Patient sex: M
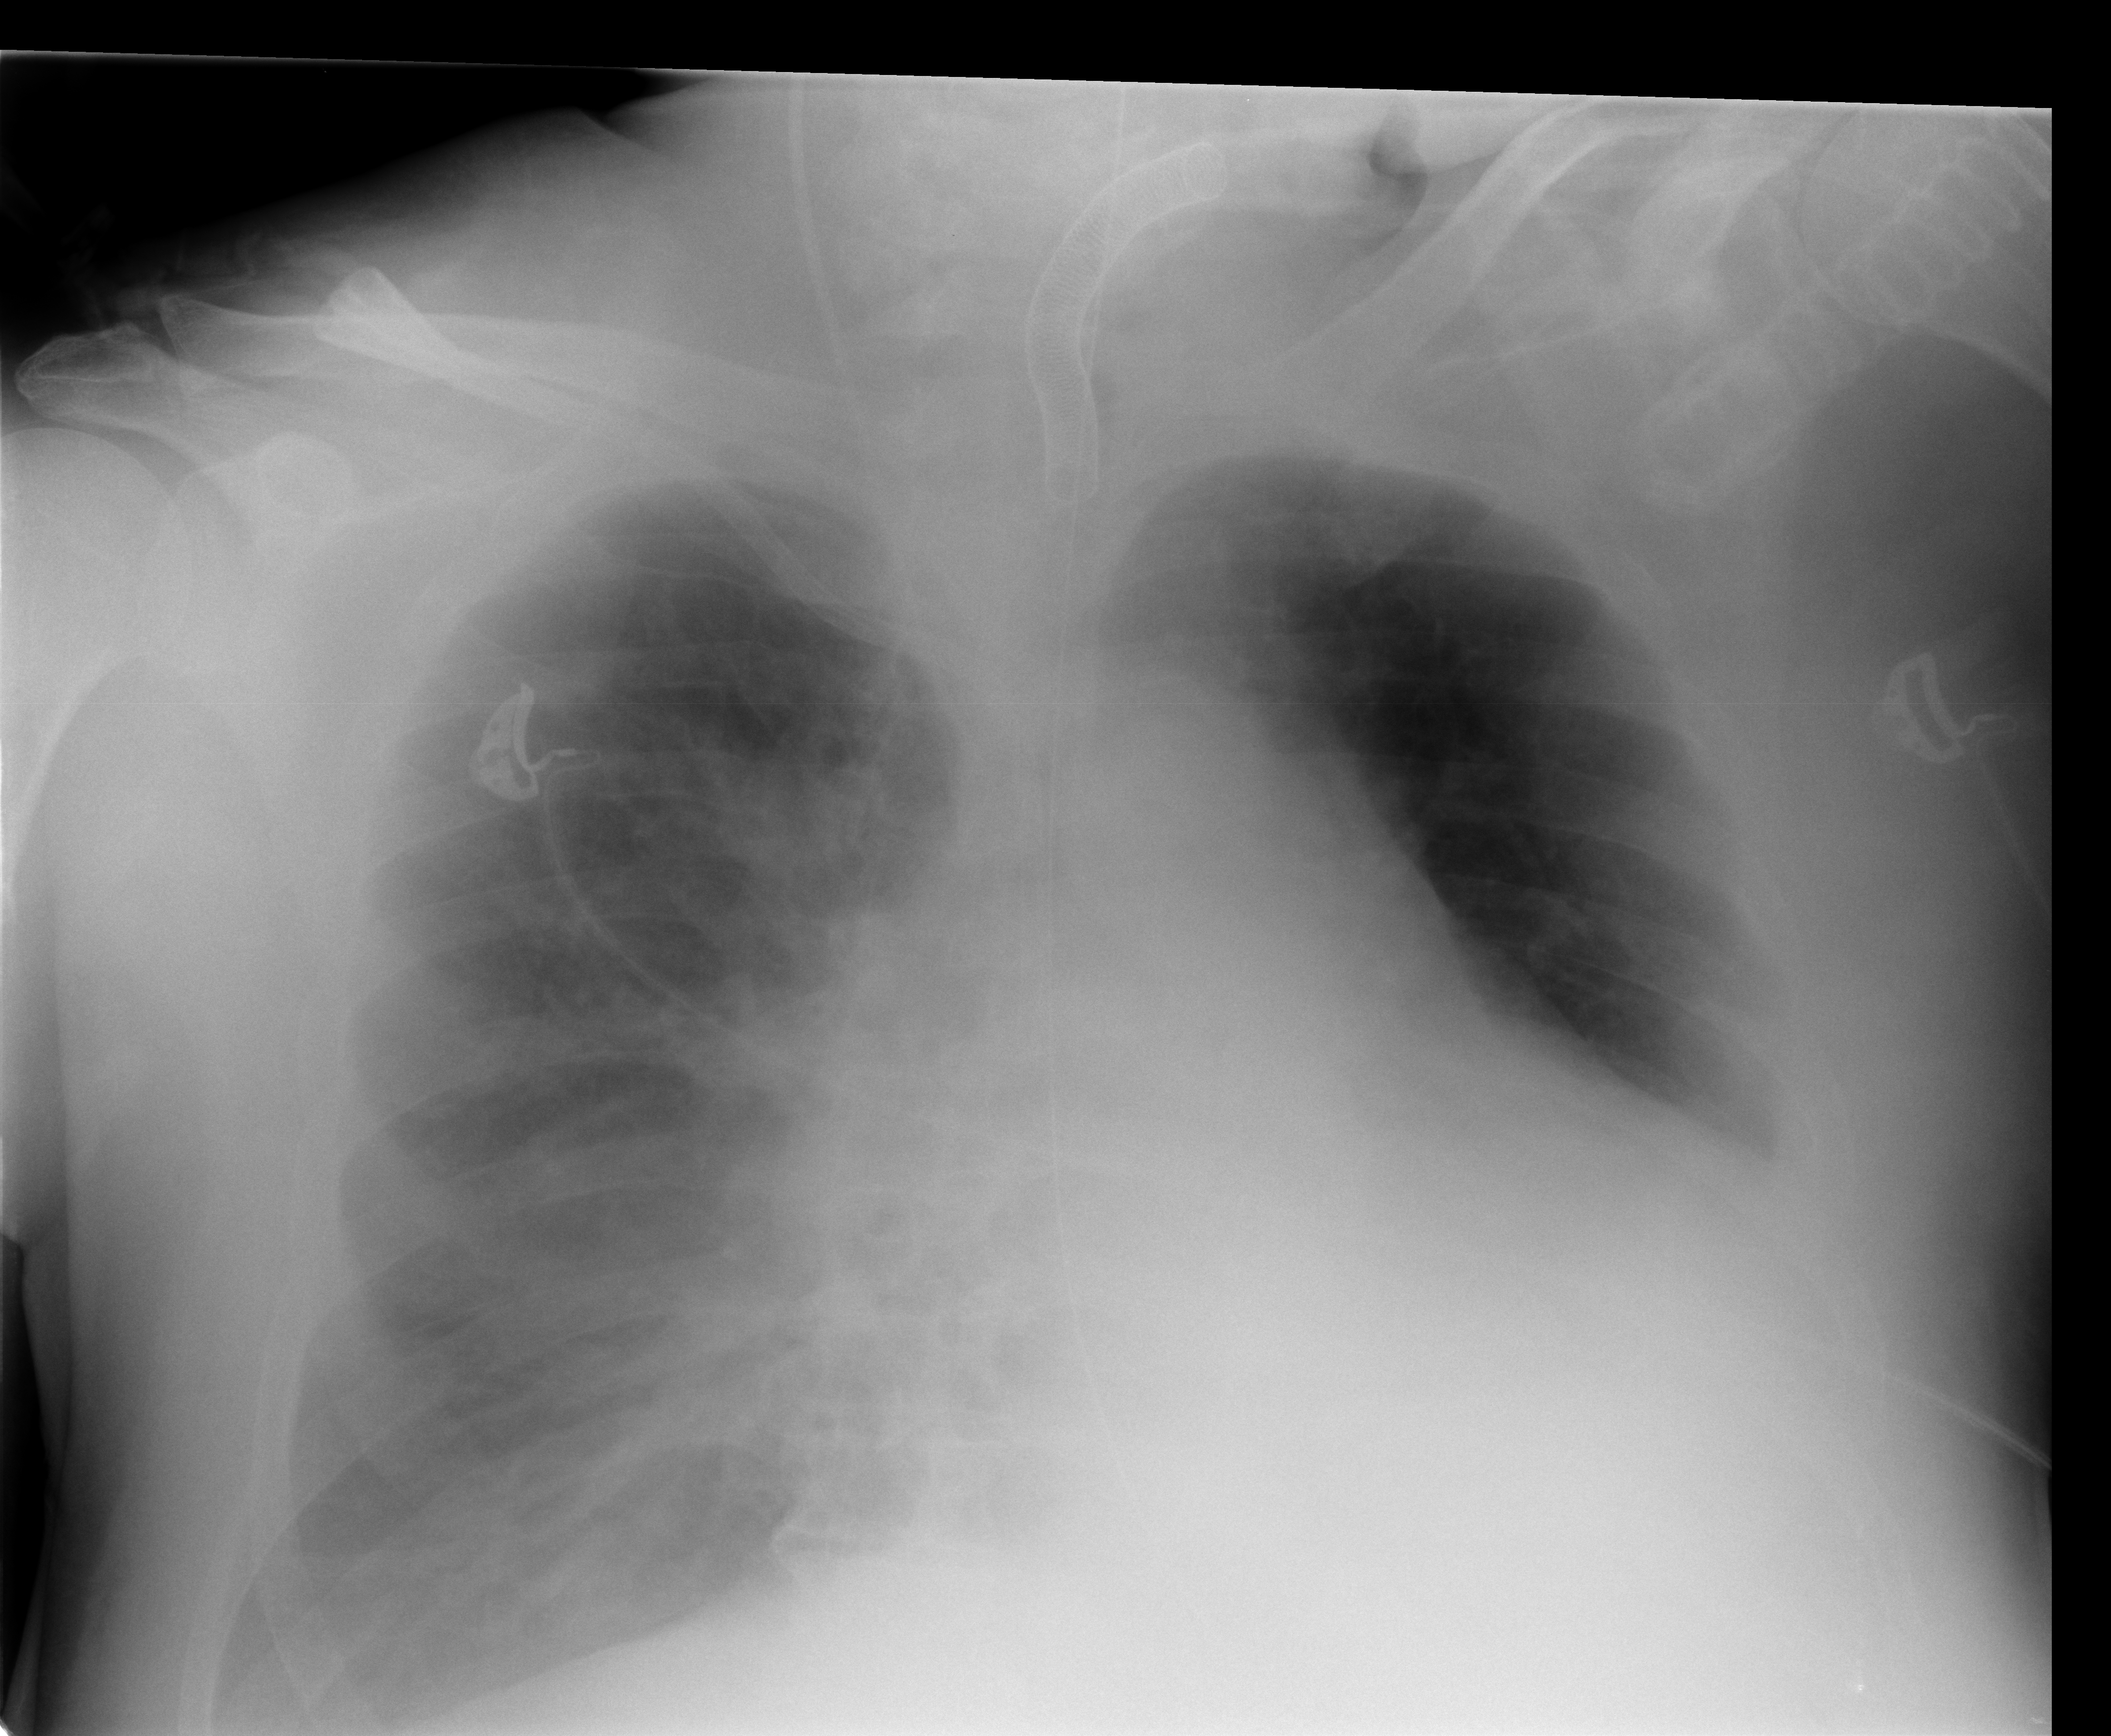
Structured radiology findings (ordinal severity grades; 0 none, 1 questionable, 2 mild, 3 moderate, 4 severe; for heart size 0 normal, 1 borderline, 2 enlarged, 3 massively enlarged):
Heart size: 1
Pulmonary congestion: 0
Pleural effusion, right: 3
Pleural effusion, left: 2
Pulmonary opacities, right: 0
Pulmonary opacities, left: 0
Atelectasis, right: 3
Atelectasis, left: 2